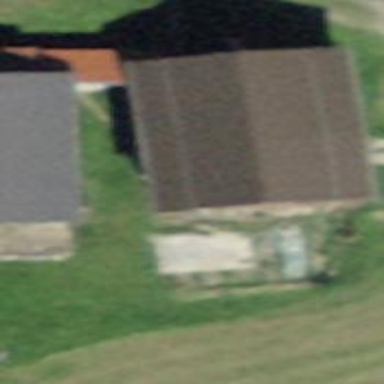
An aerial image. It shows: Barn.